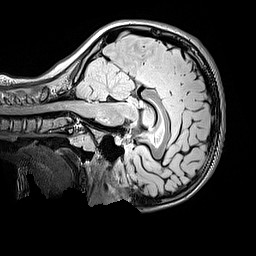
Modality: FLAIR
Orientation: sagittal
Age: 12
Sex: female
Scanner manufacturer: siemens
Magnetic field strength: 3 T
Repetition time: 5 s
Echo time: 0.388 s